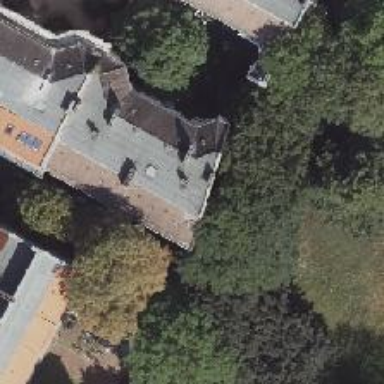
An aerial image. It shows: Building consisting of apartments with double saltbox roof shape.